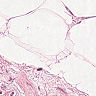
Metastatic tissue present: no